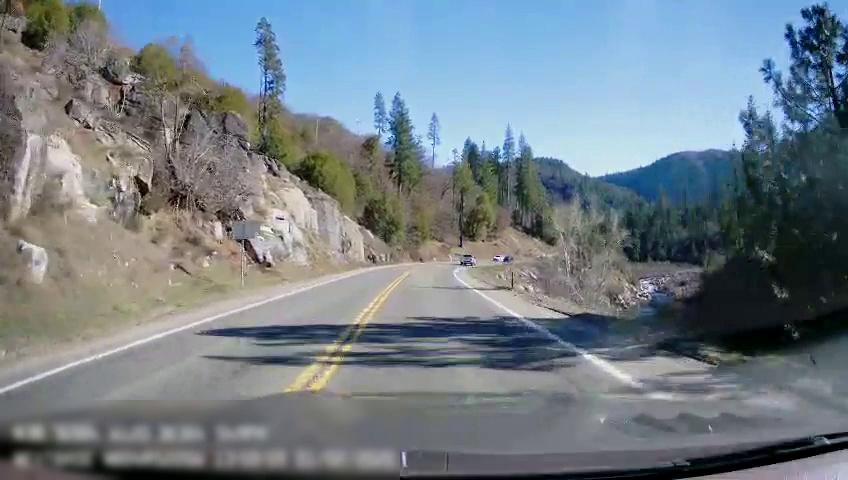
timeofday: Day
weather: Sunny
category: Drivable Space
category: Drivable Space
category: Vehicles | Truck
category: Vehicles | Car
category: Vehicles | Car
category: Lanes | Opposite Lane
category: Lanes | Current Lane
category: Lanes | Opposite Lane
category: Lanes | Current Lane